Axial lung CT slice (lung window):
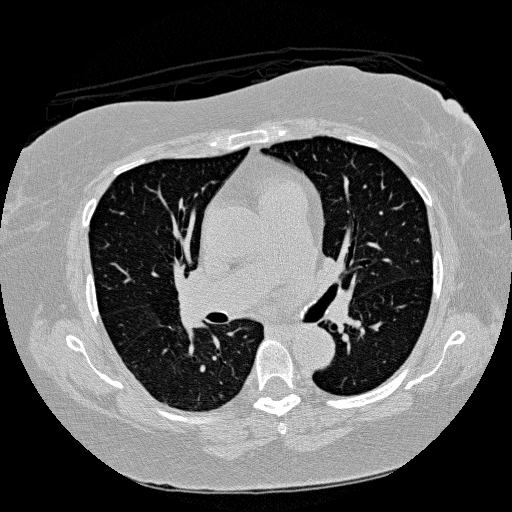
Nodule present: no